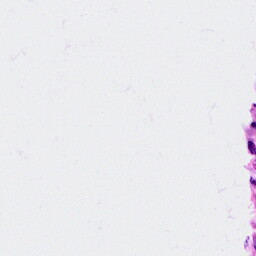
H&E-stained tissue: Cervix